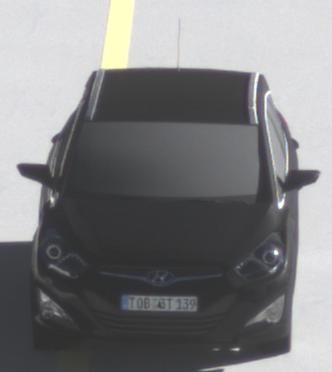
Make: Hyundai
Model: i40 Kombi 1.6 GDI
Detailed model: i40 (VF) Kombi
Model produced from: 2012/08
Model produced until: 2013/09
Doors: 5
Color: black
Road condition: dry road
Daytime: morning or afternoon
Contrast: high contrast